Question: I'm not sure why, but I'm having trouble passing a data object (NSManagedObject) to a view controller when that view controller is being instantiated inside another one. When I log the object before it is passed, it has all of its data, but after it gets to the view controller, it is empty. It seems like this should be fairly straight-forward, but for some reason it's just not getting there.
The code which assigns the NSManagedObject to the accepting view controller in the implementation file is: viewController.thisCard = aCard;
Any help is much appreciated. Thanks in advance.
This is the header for the view controller which scrolls:
'''
@interface HandViewController : UIViewController
<UIScrollViewDelegate>
{
IBOutlet UIScrollView *scrollView;
IBOutlet UIPageControl *pageControl;
BOOL pageControlIsChangingPage;
NSManagedObjectContext *context;
}
@property (nonatomic, retain) UIView *scrollView;
@property (nonatomic, retain) UIPageControl *pageControl;
@property (nonatomic, retain) NSManagedObjectContext *context;
/* for pageControl */
- (IBAction)changePage:(id)sender;
@end
'''
this is the viewDidLoad in the implementation of that object
'''
- (void)viewDidLoad
{
scrollView.delegate = self;
[self.scrollView setBackgroundColor:[UIColor blackColor]];
[scrollView setCanCancelContentTouches:NO];
scrollView.indicatorStyle = UIScrollViewIndicatorStyleWhite;
scrollView.clipsToBounds = YES;
scrollView.scrollEnabled = YES;
scrollView.pagingEnabled = YES;
NSFetchRequest *fetchRequest = [[NSFetchRequest alloc] init];
NSEntityDescription *entity = [NSEntityDescription entityForName:@"Game" inManagedObjectContext:[self context]];
[fetchRequest setEntity:entity];
NSError *error;
NSArray *fetchedGames = [self.context executeFetchRequest:fetchRequest error:&error];
[fetchRequest release];
Game *aGame = [fetchedGames objectAtIndex:0];
CGFloat cx = 0;
for (Card *aCard in aGame.turnUpcoming.hand) {
CardViewController *viewController = [[CardViewController alloc] initWithNibName:@"CardViewController" bundle:nil];
CGRect rect = self.view.frame;
rect.size.height = scrollView.frame.size.height - 50;
rect.size.width = scrollView.frame.size.width - 50;
rect.origin.x = ((scrollView.frame.size.width - rect.size.width) / 2) + cx;
rect.origin.y = ((scrollView.frame.size.height - rect.size.height) / 2);
viewController.view.frame = rect;
viewController.thisCard = aCard;
[scrollView addSubview:viewController.view];
cx += scrollView.frame.size.width;
[viewController release];
}
self.pageControl.numberOfPages = [aGame.turnUpcoming.hand count];
[scrollView setContentSize:CGSizeMake(cx, [scrollView bounds].size.height)];
[super viewDidLoad];
// Do any additional setup after loading the view from its nib.
}
'''
UPDATE: Per request, I am adding a bit of code from the view controller
This is the header for CardViewController
'''
@interface CardViewController : UIViewController {
UILabel IBOutlet *cardValue;
UILabel IBOutlet *cardInstruction;
UILabel IBOutlet *cardHint;
UILabel IBOutlet *cardTimer;
UIButton IBOutlet *playCardButton;
Card *thisCard;
}
@property (nonatomic, retain) UILabel IBOutlet *cardValue;
@property (nonatomic, retain) UILabel IBOutlet *cardInstruction;
@property (nonatomic, retain) UILabel IBOutlet *cardHint;
@property (nonatomic, retain) UILabel IBOutlet *cardTimer;
@property (nonatomic, retain) UIButton IBOutlet *playCardButton;
@property (nonatomic, retain) Card *thisCard;
@end
'''
Here is the viewDidLoad from the implementation of CardViewController
'''
- (void)viewDidLoad
{
[super viewDidLoad];
if ([thisCard isObjectValid]) {
cardValue.text = [thisCard.value stringValue];
}
}
'''
UPDATE: new code for card loop in viewDidLoad and new CardView code, per suggestions below
loop in viewDidLoad:
'''
for (Card *aCard in aGame.turnUpcoming.hand) {
CGRect rect = scrollView.frame;
rect.size.height = scrollView.frame.size.height - 50;
rect.size.width = scrollView.frame.size.width - 50;
rect.origin.x = ((scrollView.frame.size.width - rect.size.width) / 2) + cx;
rect.origin.y = ((scrollView.frame.size.height - rect.size.height) / 2);
tempCardView = [[CardView alloc] initWithFrame:rect];
tempCardView.thisCard = aCard;
NSArray *nibObjects = [[NSBundle mainBundle] loadNibNamed:@"CardView" owner:self options:nil];
tempCardView = [nibObjects objectAtIndex:0];
[scrollView addSubview:tempCardView];
cx += scrollView.frame.size.width;
[tempCardView release];
}
'''
header file CardView.h
'''
@interface CardView : UIView {
UILabel IBOutlet *cardValue;
UILabel IBOutlet *cardInstruction;
UILabel IBOutlet *cardHint;
UILabel IBOutlet *cardTimer;
UIButton IBOutlet *playCardButton;
Card *thisCard;
}
@property (nonatomic, retain) UILabel IBOutlet *cardValue;
@property (nonatomic, retain) UILabel IBOutlet *cardInstruction;
@property (nonatomic, retain) UILabel IBOutlet *cardHint;
@property (nonatomic, retain) UILabel IBOutlet *cardTimer;
@property (nonatomic, retain) UIButton IBOutlet *playCardButton;
@property (nonatomic, retain) Card *thisCard;
@end
'''
implementation file CardView.m
'''
@implementation CardView
@synthesize cardHint;
@synthesize cardTimer;
@synthesize cardValue;
@synthesize cardInstruction;
@synthesize playCardButton;
@synthesize thisCard;
- (id)initWithFrame:(CGRect)frame
{
self = [super initWithFrame:frame];
if (self) {
if ([thisCard isObjectValid]) {
cardValue.text = [thisCard.value stringValue];
cardInstruction.text = thisCard.instruction;
cardHint.text = thisCard.hint;
cardTimer.text = [thisCard.time stringValue];
}
}
return self;
}
@end
'''
UPDATED: 6/16 - Added XIB screen shot
CardView.xib

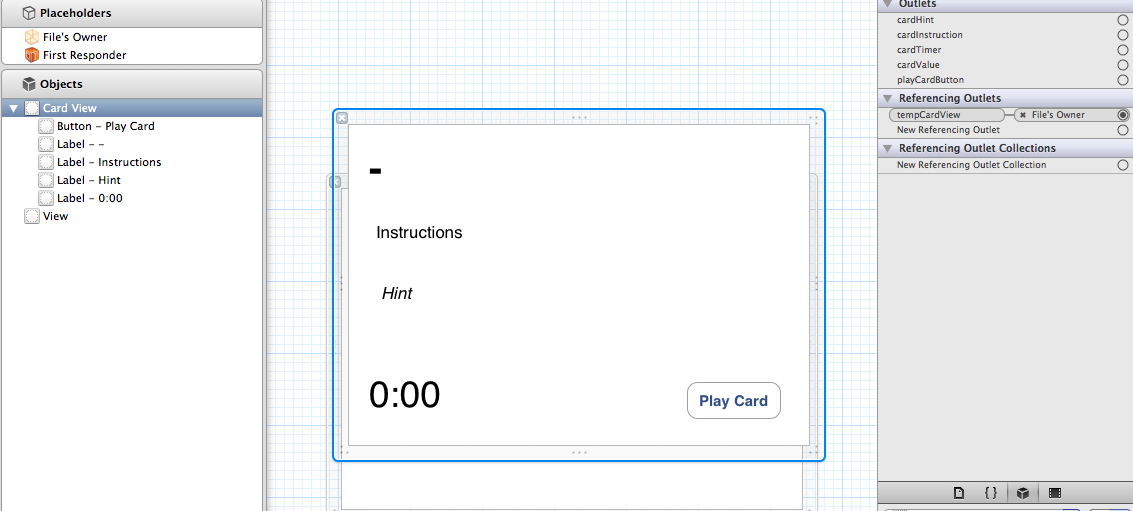
Answer: Seems like your CardViewController should actually be a UIView. As Apple says: " A single view controller typically manages the views associated with a single screen's worth of content, although in iPad applications this may not always be the case."
(After changes to UIView) in your loop, you're creating one tempCard and then loading another. If you've linked tempCardView in IB (see below), then all you need is:
'''
for (Card *aCard in aGame.turnUpcoming.hand) {
CGRect rect;
rect.size.width = scrollView.frame.size.width - 50;
rect.size.height = scrollView.frame.size.height - 50;
rect.origin.x = ((scrollView.frame.size.width - rect.size.width) / 2) + cx;
rect.origin.y = ((scrollView.frame.size.height - rect.size.height) / 2);
[[NSBundle mainBundle] loadNibNamed:@"CardView" owner:self options:nil]; //magically connected to tempCardView.
self.tempCardView.frame = rect;
self.tempCardView.thisCard = aCard;
[scrollView addSubview:tempCardView];
cx += scrollView.frame.size.width;
self.tempCardView = nil;
}
'''
So, you have two XIBs, your main one that loads with your viewController, and one (CardView) that gets loaded once for each card.
Now, inside CardView, you're trying to set up the labels too soon. During initWithFrame (which in the above case is called by loadFromNib), you don't have access yet to thisCard. You'll need a setter for thisCard, which will be called any time a value is assigned to thisCard property:
'''
-(void) setThisCard: (Card *) newCard {
if (thisCard == newCard) return;
[newCard retain];
[thisCard release];
thisCard = newCard;
self.cardValue.text = [thisCard.value stringValue];
self.cardInstruction.text = thisCard.instruction;
self.cardHint.text = thisCard.hint;
self.cardTimer.text = [thisCard.time stringValue];
}
'''
Now in Interface Builder,
1. Create CardView.xib with a single UIView with, but set FileOwner to your VC, NOT to CardView because that's who's going to load it (and who has the tempCardView property).
2. Set the view's type to CardView, then hook it to thetempCardView property of FileOwner (aka HandViewController)
3. Put all your other card parts inside that CardView and hook them up to that CardView's properties.
You should be all set.